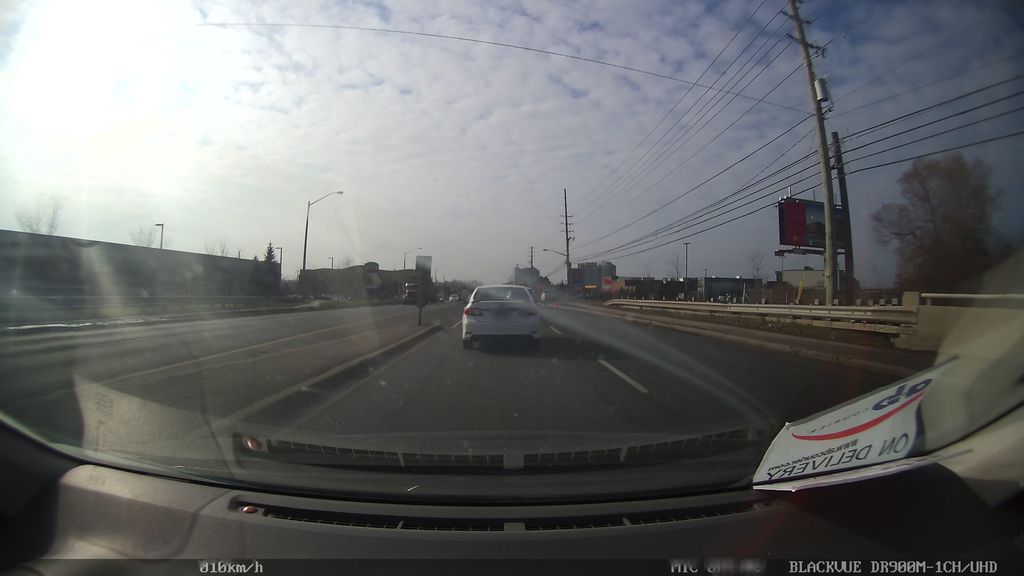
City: toronto